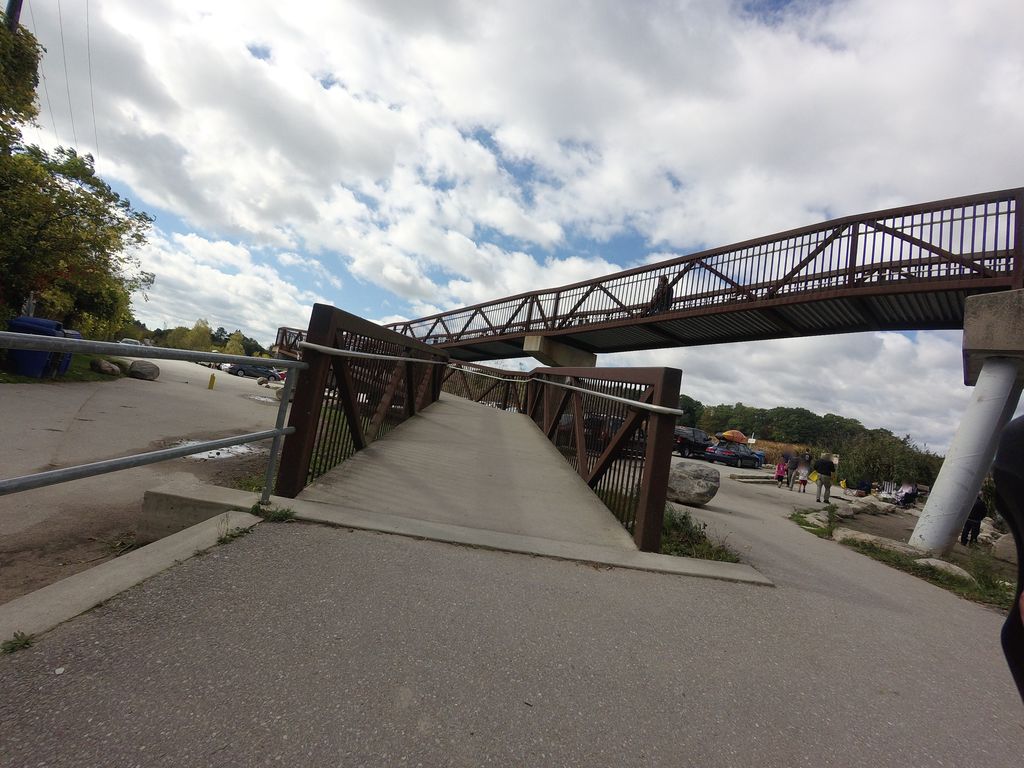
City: toronto